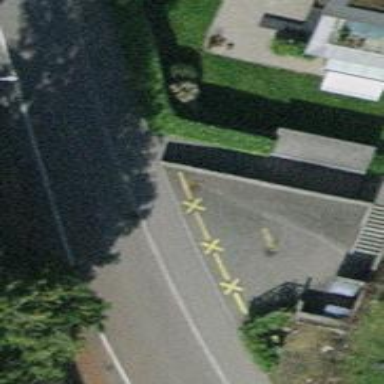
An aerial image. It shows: Sidewalk along the footway.